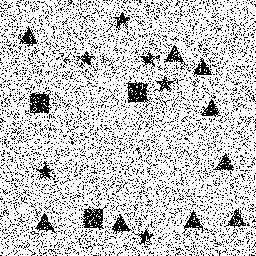
Squares: 3
Triangles: 9
Stars: 6
Total shapes: 18